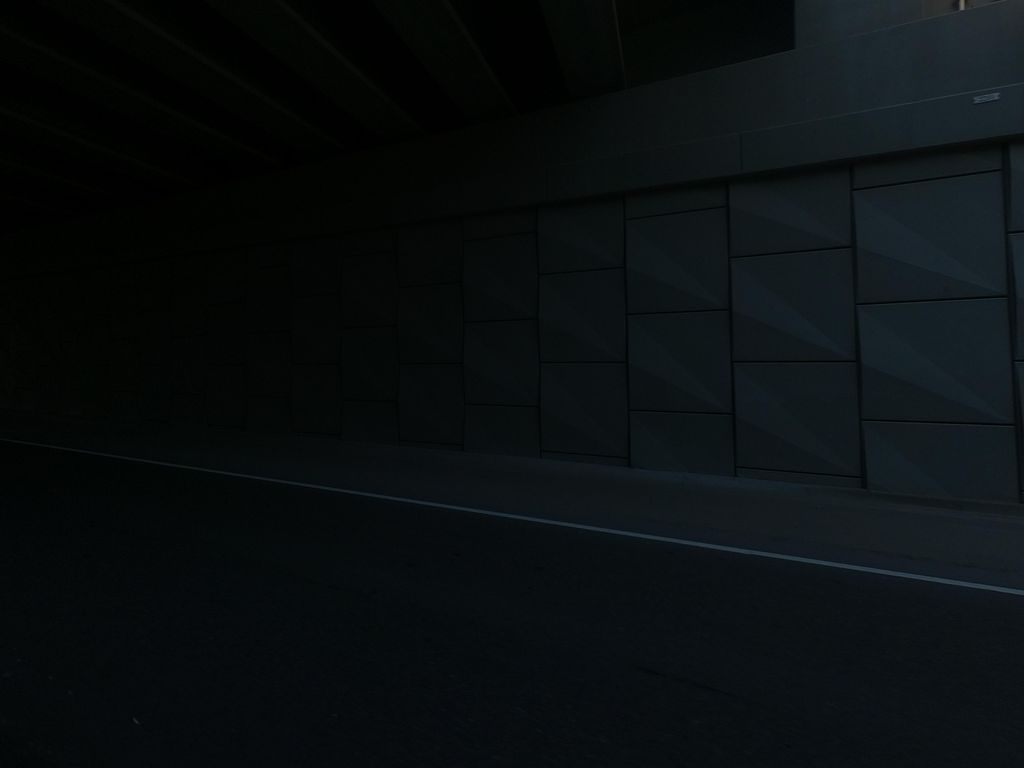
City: calgary